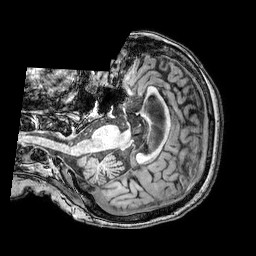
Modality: T1w
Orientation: axial
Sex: female
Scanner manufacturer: philips
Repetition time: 0.008077 s
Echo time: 0.00369 s